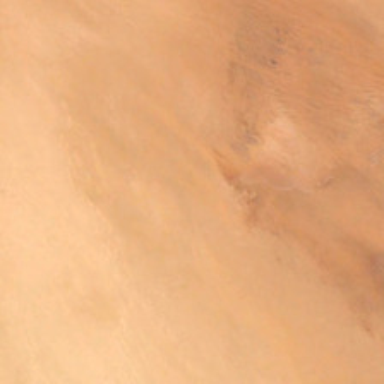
It is a large piece of yellow desert .